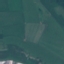
Label: Pasture